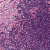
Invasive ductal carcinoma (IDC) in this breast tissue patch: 1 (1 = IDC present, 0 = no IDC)